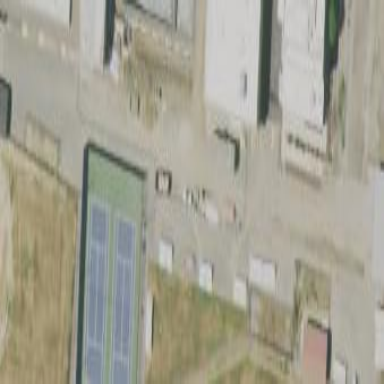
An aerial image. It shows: Asphalt schoolyard.